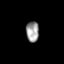
Tissue: skin
Cell type: Epithelial cells
Senescence score: 0.2709
Nuclear area (px): 260
Mean DAPI intensity: 155.615